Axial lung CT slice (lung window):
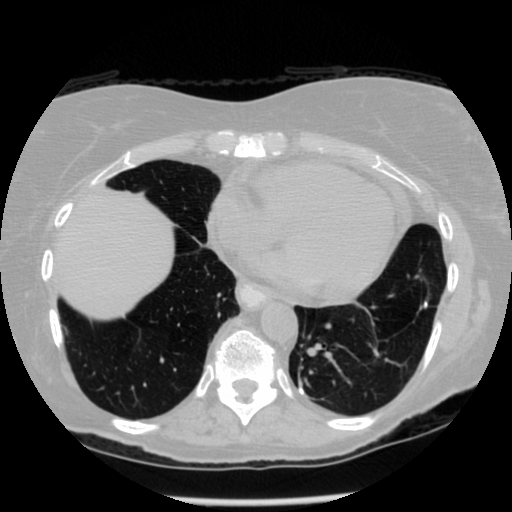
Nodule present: no